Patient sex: M
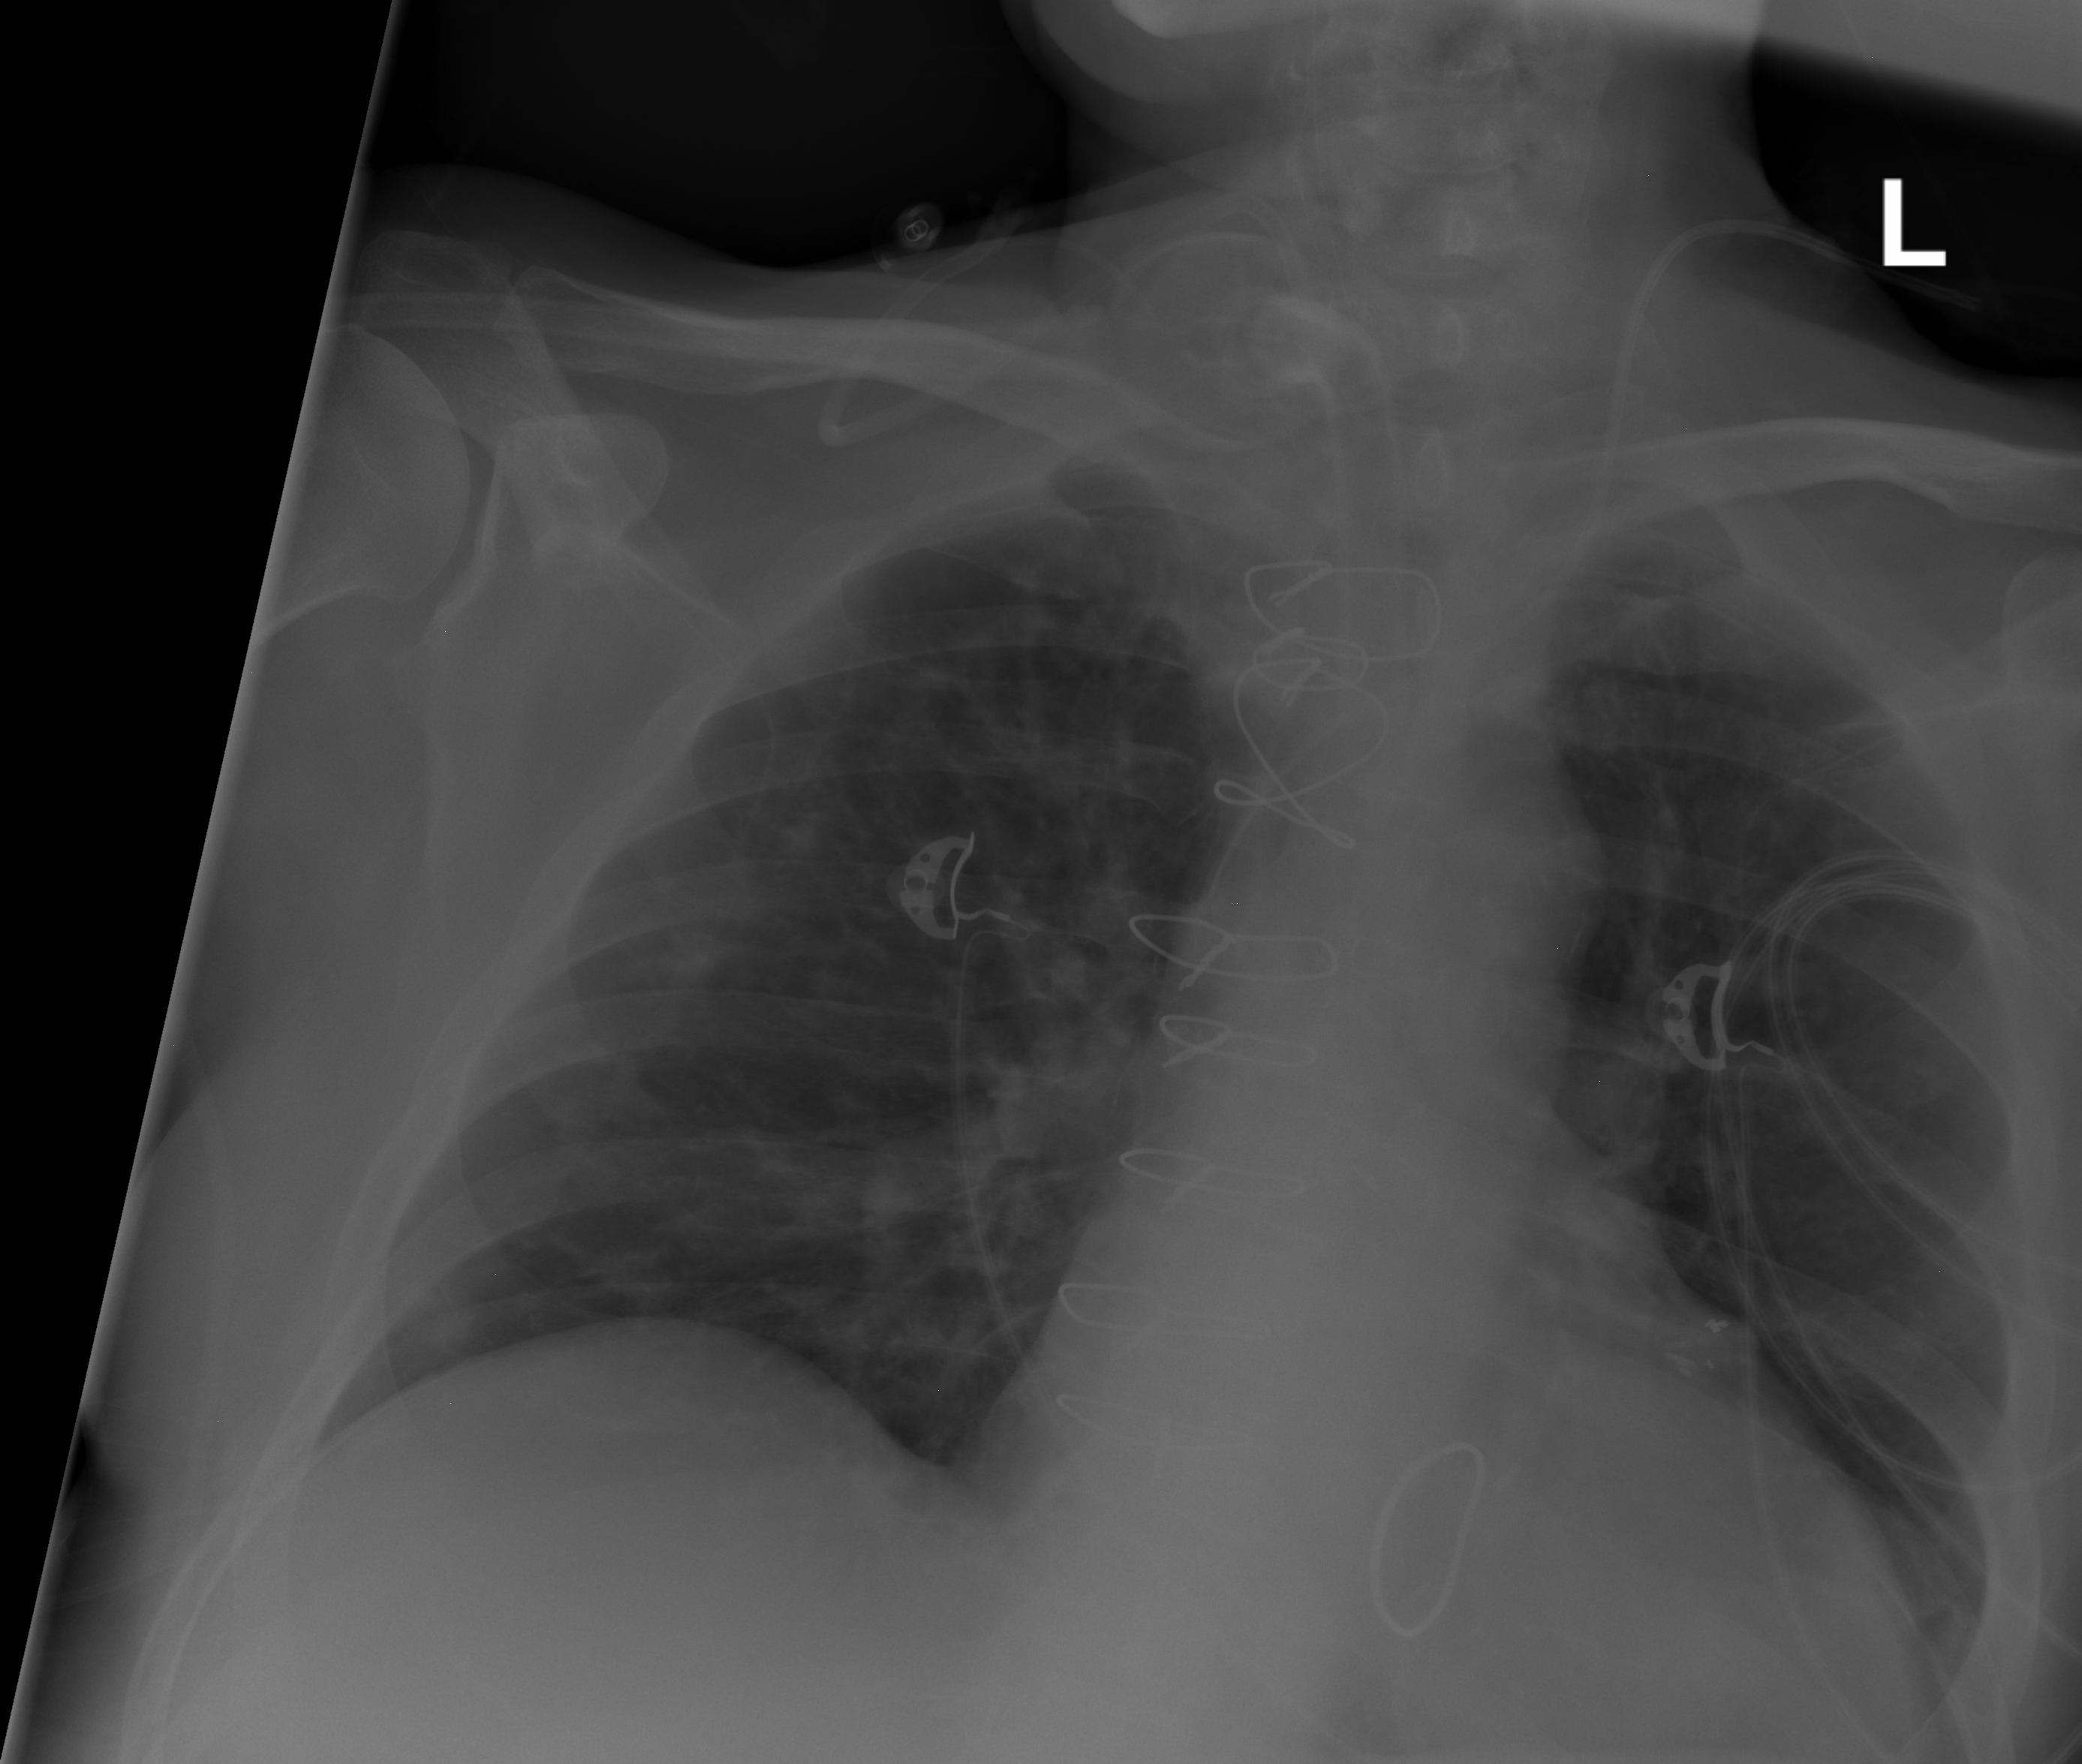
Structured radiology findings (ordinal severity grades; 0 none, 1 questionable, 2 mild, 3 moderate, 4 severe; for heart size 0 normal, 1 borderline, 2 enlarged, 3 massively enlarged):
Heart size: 2
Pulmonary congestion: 2
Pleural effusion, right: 0
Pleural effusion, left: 1
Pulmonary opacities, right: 2
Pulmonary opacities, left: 0
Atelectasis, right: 0
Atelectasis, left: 2